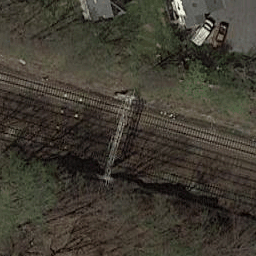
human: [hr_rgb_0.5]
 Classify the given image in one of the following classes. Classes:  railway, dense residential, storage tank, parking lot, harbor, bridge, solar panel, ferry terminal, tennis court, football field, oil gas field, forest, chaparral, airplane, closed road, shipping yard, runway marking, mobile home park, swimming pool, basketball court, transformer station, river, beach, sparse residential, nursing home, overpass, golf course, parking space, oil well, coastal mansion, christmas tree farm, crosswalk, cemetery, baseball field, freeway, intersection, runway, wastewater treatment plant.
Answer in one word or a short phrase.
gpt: railway